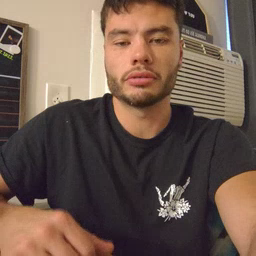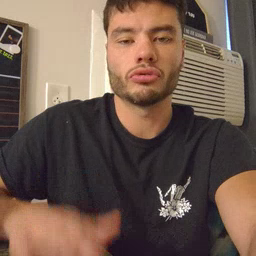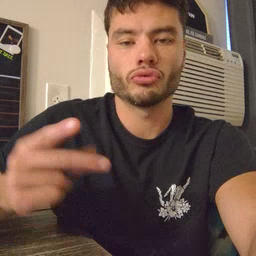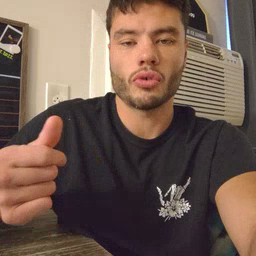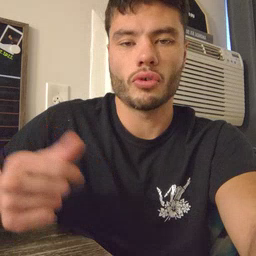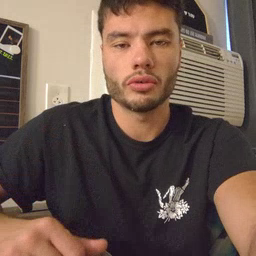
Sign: dog